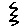
Label: zigzag